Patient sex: M
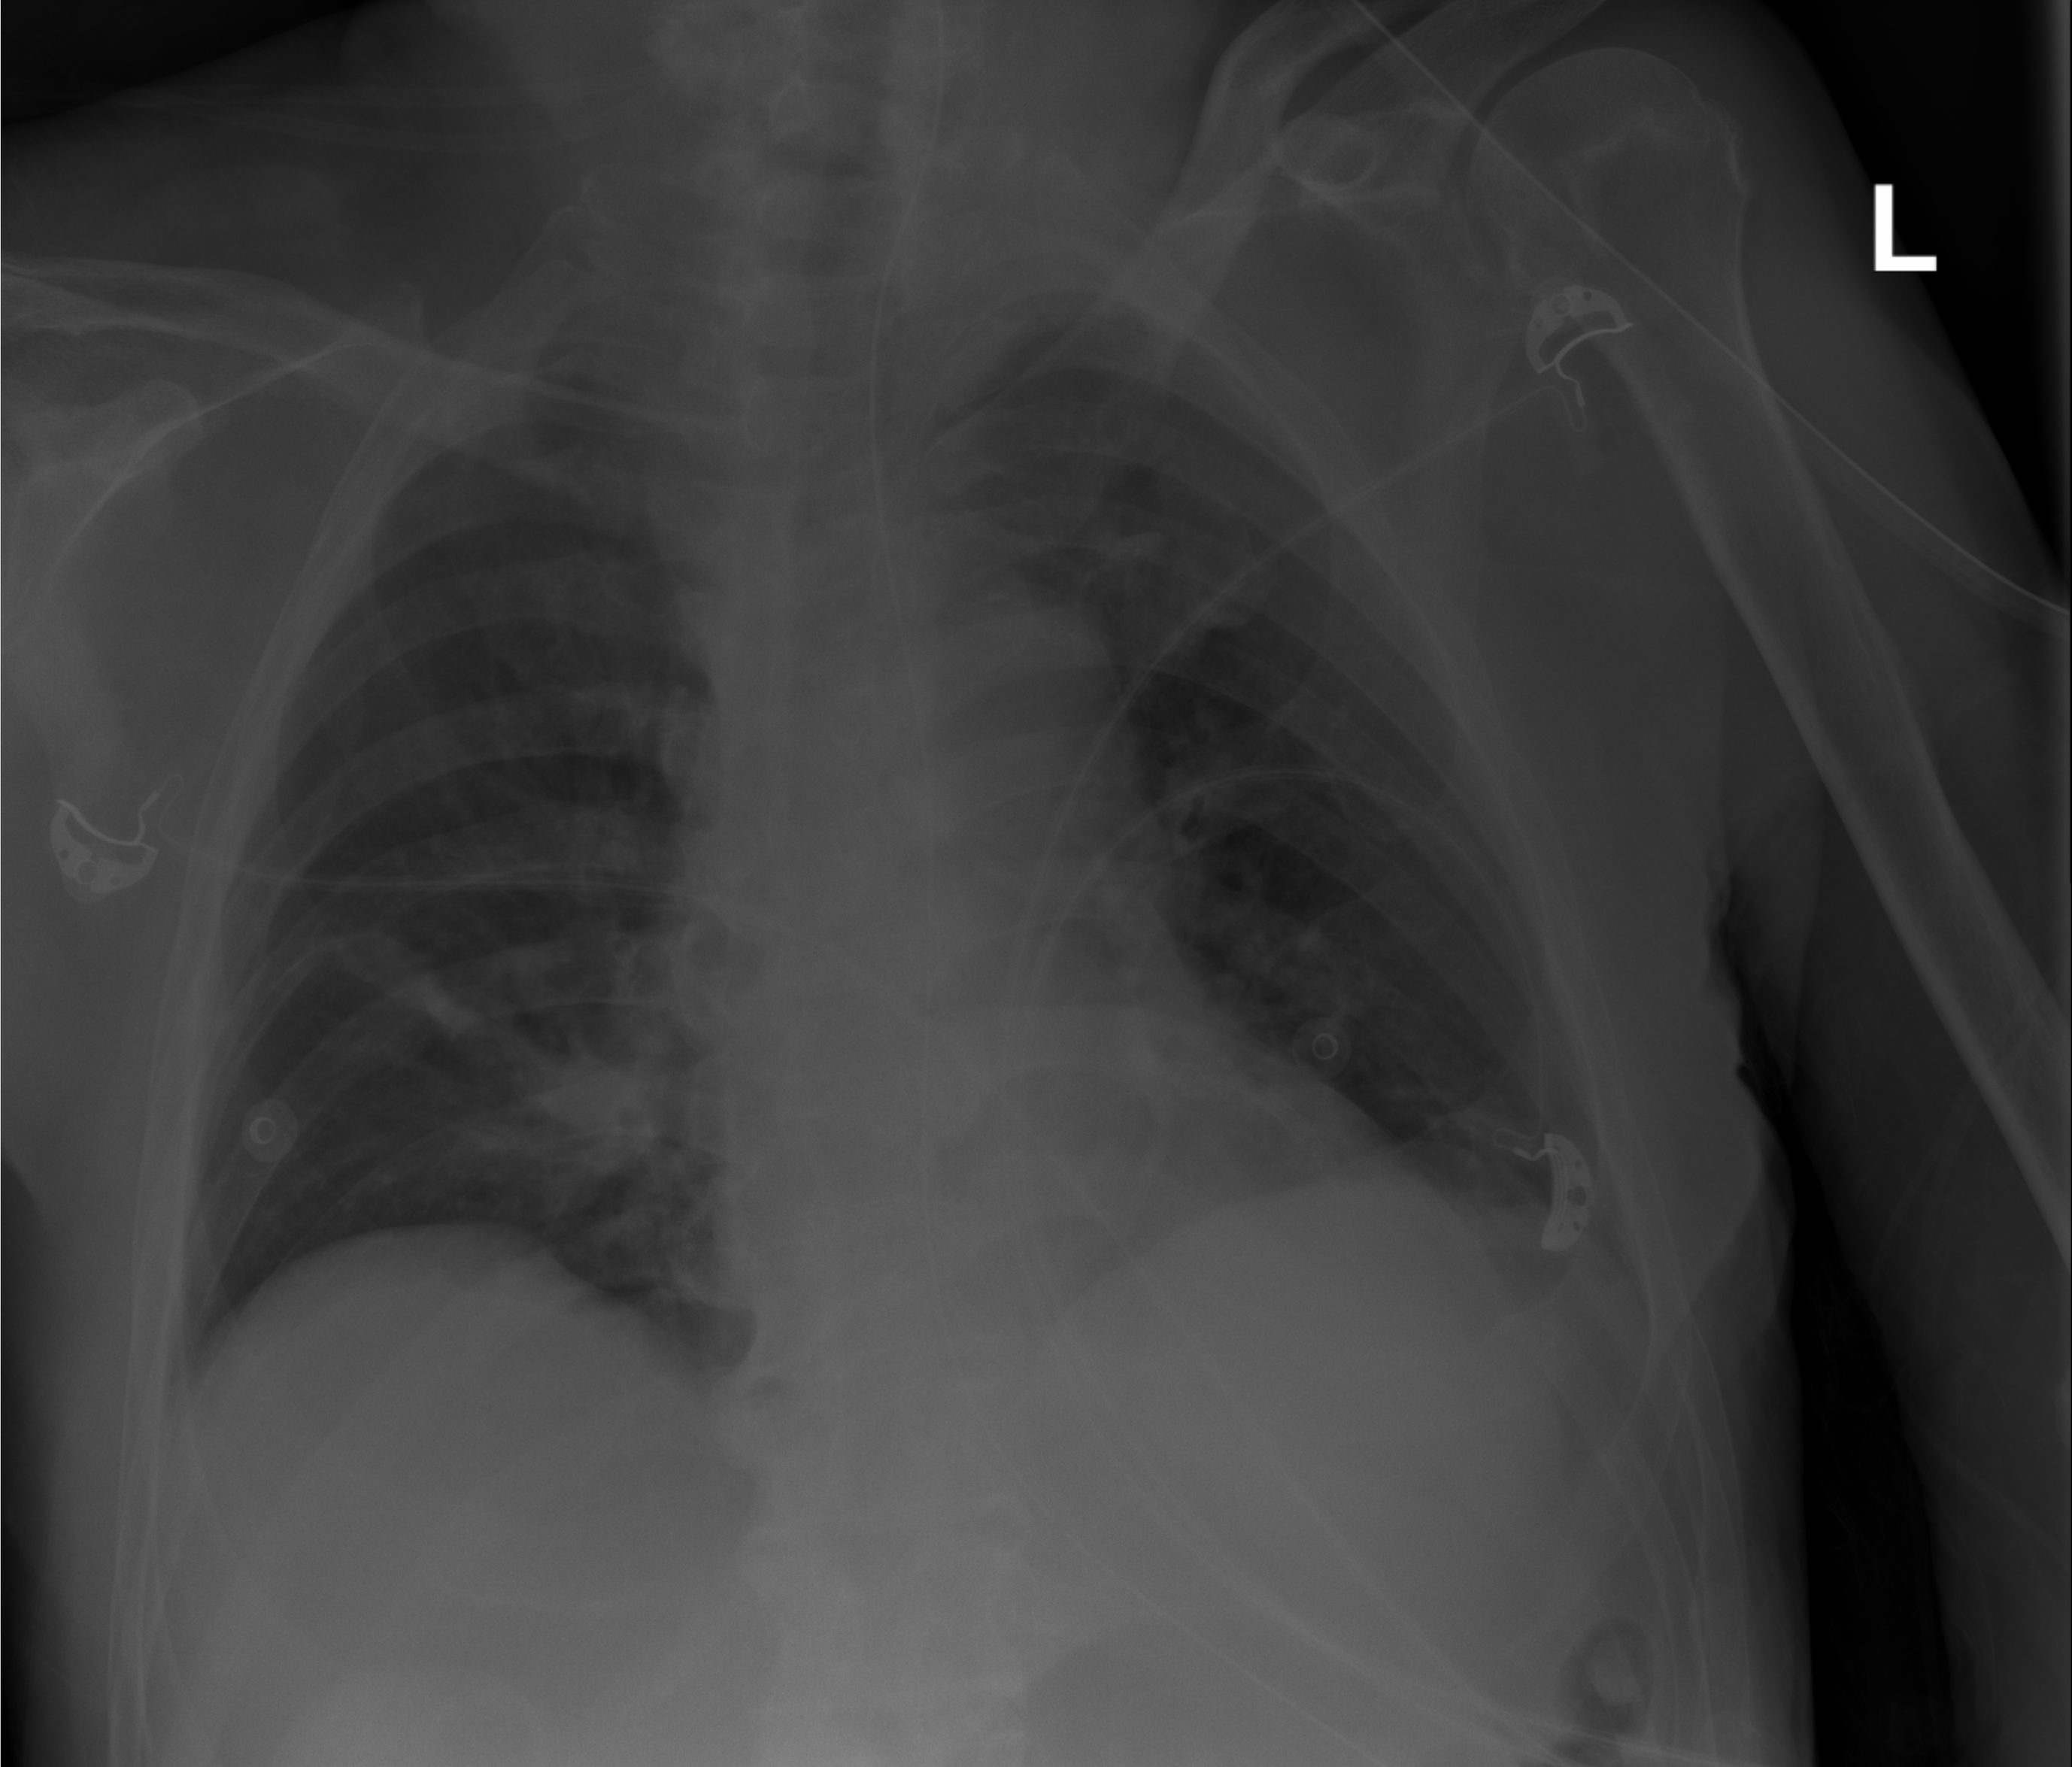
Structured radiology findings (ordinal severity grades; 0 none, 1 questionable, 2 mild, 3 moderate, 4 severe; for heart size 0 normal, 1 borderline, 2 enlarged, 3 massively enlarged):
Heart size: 0
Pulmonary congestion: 0
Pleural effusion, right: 0
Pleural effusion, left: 0
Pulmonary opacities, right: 0
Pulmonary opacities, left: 0
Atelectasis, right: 1
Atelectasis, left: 0